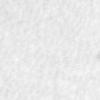
Label: no_change